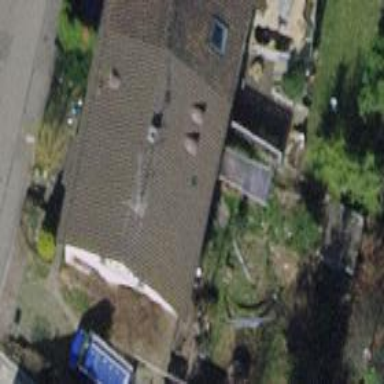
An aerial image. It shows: Semi-detached house with gabled roof.